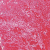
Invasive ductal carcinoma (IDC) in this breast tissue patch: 0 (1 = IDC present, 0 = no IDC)